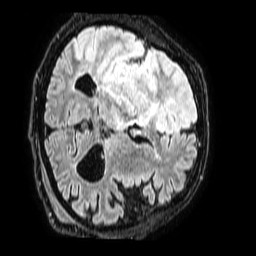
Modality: FLAIR
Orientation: axial
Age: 60
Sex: male
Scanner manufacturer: philips
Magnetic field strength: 1.5 T
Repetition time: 4.8 s
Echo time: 0.3 s